Question: When trying to plot a normal PDF with mean=0 and standard deviation=20 using the MATLAB command normpdf() I get weird results, see picture.

The code used to plot the figure is as follows:
'''
plot(normpdf((-100:0.1:100),0,20))
'''
What is the correct way of using this function?
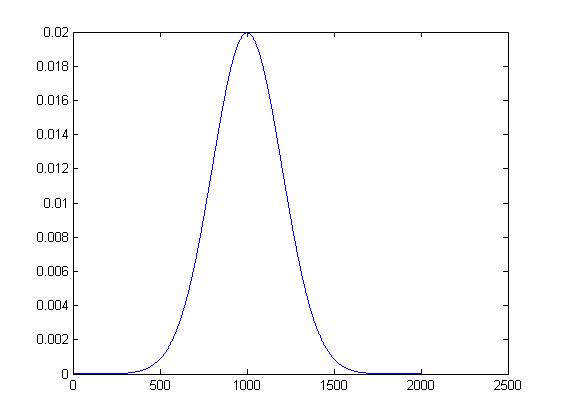
Answer: When you call plot with ONE argument, it plots those numbers on the y axis, using the index numbers of those values for the x axis. If you wanted the x axis scaled properly, you had to provide them in the first place. Thus...
'''
x = -100:0.1:100;
plot(x,normpdf(x,0,20),'-')
'''